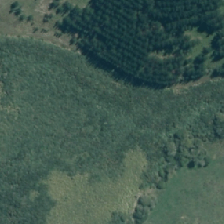
Land cover: herbaceous_freshwater_vege